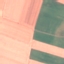
Label: AnnualCrop